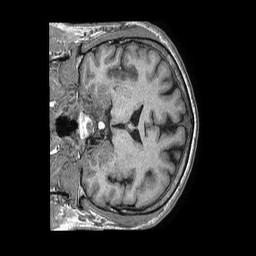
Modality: T1w
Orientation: coronal
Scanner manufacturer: philips
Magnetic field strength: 1.5 T
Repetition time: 0.007639 s
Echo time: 0.003515 s